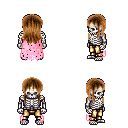
a pixel art fantasy rpg character, male body template, skeleton, pink tattered cape, gold greaves, brown unkempt hairstyle, four views (front, back, left, right), 2x2 character sprite sheet, small pixel art, hard edges, no anti-aliasing